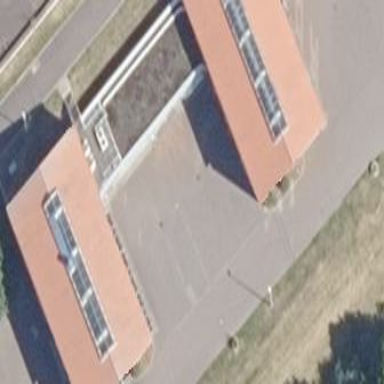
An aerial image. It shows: Service building.